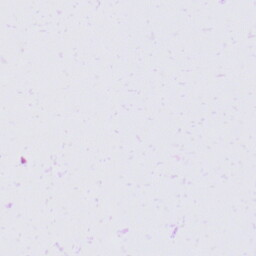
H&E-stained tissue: Skin